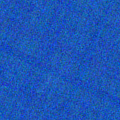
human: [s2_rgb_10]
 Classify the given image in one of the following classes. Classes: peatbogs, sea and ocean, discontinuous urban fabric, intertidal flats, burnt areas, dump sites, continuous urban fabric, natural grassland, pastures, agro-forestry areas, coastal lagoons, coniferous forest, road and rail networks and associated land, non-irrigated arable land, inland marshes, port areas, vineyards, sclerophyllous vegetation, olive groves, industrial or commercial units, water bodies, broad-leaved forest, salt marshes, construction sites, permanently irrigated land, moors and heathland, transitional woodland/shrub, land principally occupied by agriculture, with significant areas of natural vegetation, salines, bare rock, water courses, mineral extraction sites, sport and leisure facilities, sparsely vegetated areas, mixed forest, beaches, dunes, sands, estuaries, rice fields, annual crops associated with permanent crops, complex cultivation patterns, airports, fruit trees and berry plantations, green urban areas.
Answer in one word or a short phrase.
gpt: sea and ocean